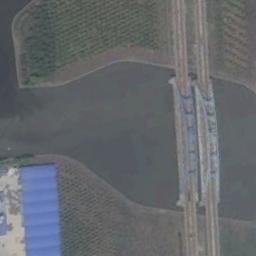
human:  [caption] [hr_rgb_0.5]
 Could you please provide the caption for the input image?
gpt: The two railway go through the waters and the field and a blue makeshift house is next to the railways .

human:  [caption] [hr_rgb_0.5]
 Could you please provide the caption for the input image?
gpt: There is a blue building next to the railway .

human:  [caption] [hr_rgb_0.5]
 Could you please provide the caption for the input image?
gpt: There is a train passing by in the picture .

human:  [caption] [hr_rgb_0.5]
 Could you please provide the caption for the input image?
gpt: The railway is next to the farmland and some houses .

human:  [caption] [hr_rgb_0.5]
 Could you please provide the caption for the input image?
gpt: There are green farmlands and a blue building beside the railway .